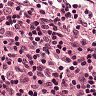
Metastatic tissue present: no